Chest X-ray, PA view. Patient: 53 years old, sex M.
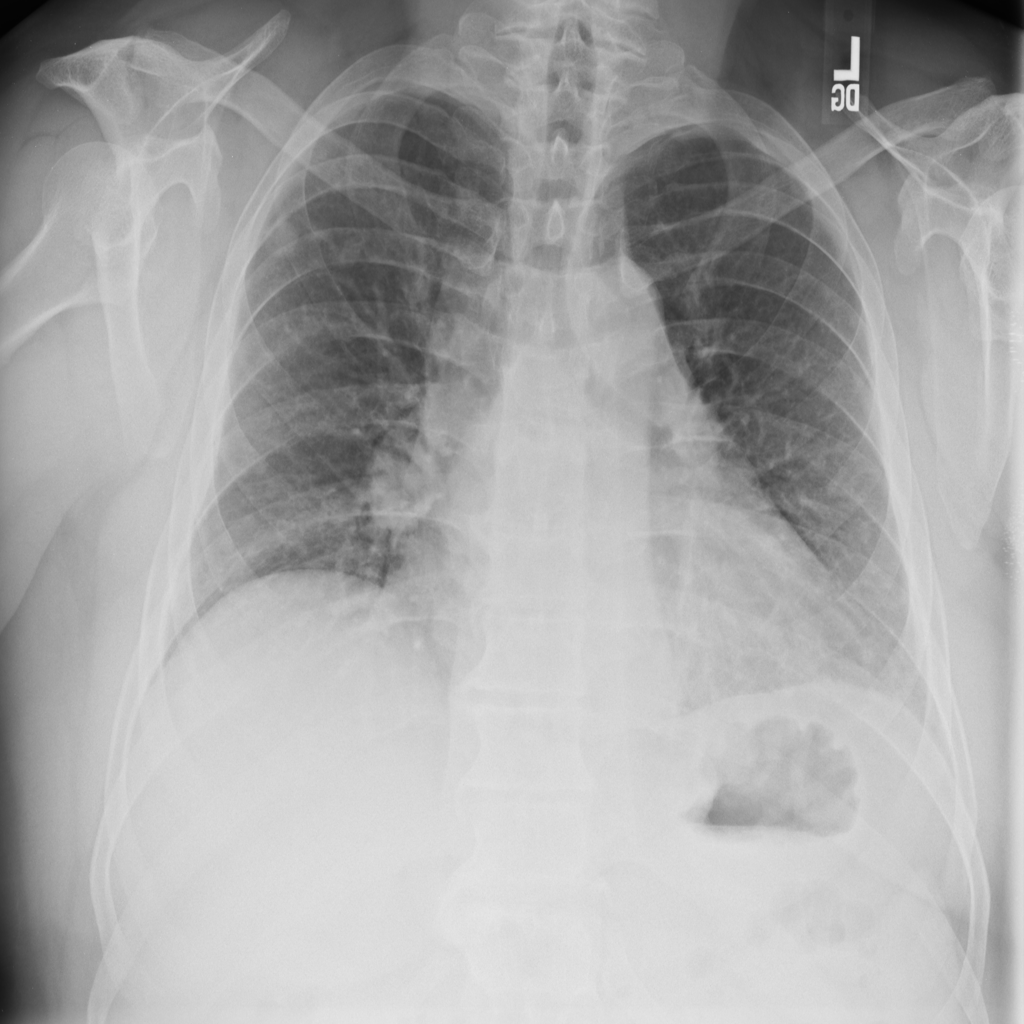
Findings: Emphysema, Mass